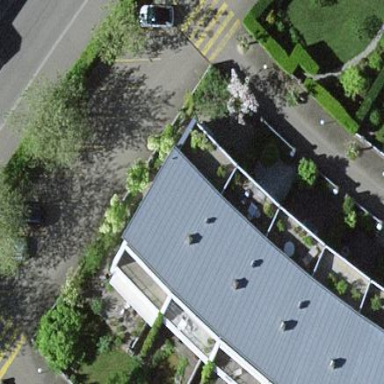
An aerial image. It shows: Terrace building with flat roof.